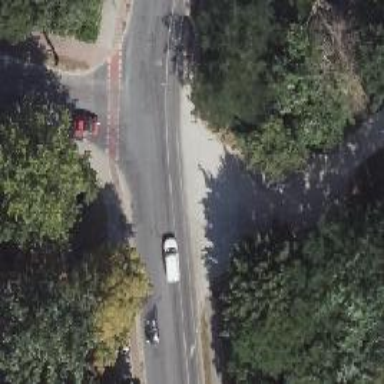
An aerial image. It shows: Secondary road with asphalt surface. There are separate sidewalks on both sides.